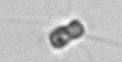
Label: Chaetoceros